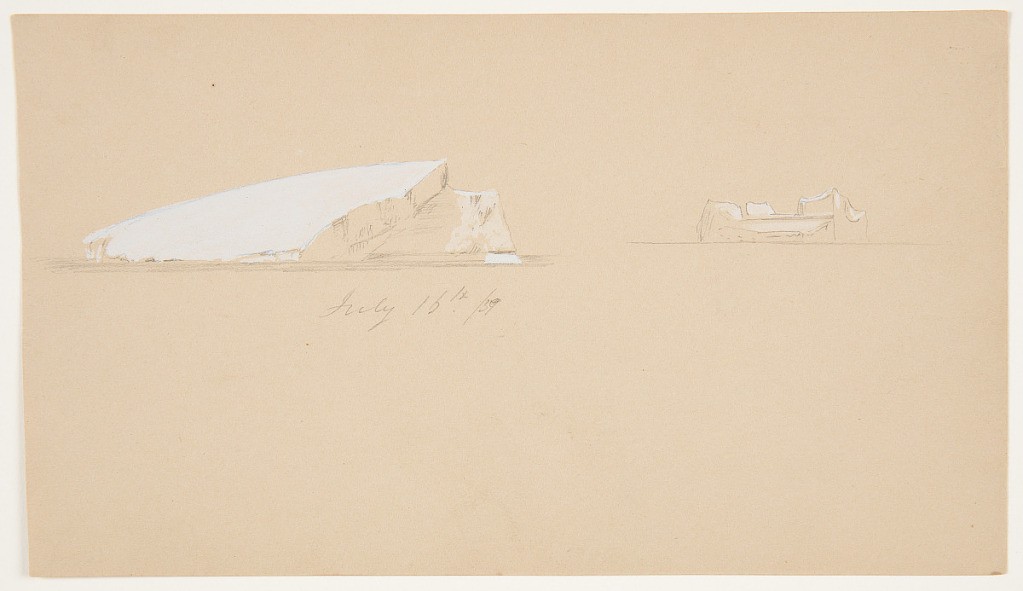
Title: Two Floating Icebergs, Canada
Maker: Frederic Edwin Church, American, 1826–1900
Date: July 16, 1859
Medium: Graphite and white gouache on light brown wove paper
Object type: Drawing
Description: Seascape sketch showing two views of floating icebergs off the coast of Newfoundland and Labrador, Canada. The iceberg at left has a wide and even top that descends to the left, while the iceberg at right has multiple rectangular prominences and somewhat resembles a crown.